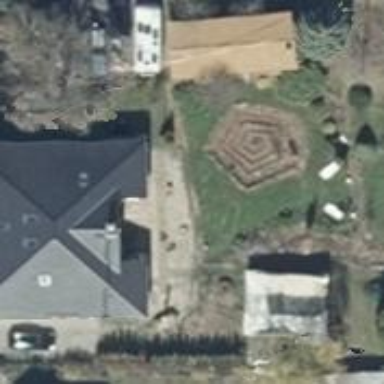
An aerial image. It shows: House with pyramidal roof shape.